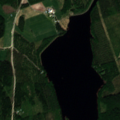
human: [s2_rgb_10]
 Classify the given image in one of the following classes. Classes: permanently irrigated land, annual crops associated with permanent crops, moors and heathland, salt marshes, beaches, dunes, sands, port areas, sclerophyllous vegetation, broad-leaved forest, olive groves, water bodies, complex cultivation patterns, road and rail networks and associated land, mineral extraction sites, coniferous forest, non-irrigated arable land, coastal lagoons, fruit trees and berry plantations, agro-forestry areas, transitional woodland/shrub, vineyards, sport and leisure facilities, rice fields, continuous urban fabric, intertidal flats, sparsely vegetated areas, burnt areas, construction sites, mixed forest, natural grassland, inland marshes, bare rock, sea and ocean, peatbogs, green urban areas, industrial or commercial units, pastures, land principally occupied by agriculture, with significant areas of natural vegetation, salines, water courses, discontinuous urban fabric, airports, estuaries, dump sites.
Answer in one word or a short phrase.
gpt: non-irrigated arable land, land principally occupied by agriculture, with significant areas of natural vegetation, broad-leaved forest, mixed forest, water bodies